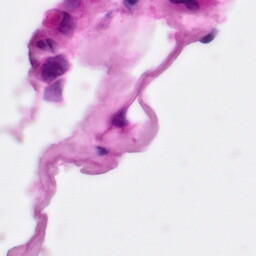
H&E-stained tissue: Pancreatic